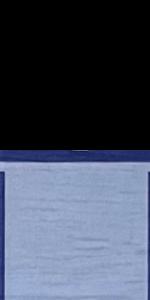
Label: Empty